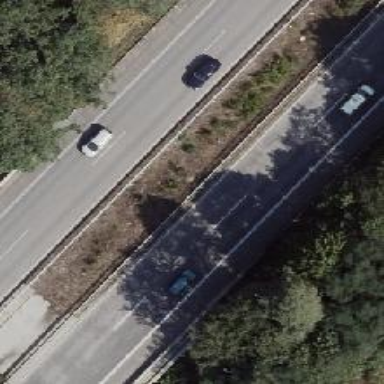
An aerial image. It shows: Bridge over motorway.